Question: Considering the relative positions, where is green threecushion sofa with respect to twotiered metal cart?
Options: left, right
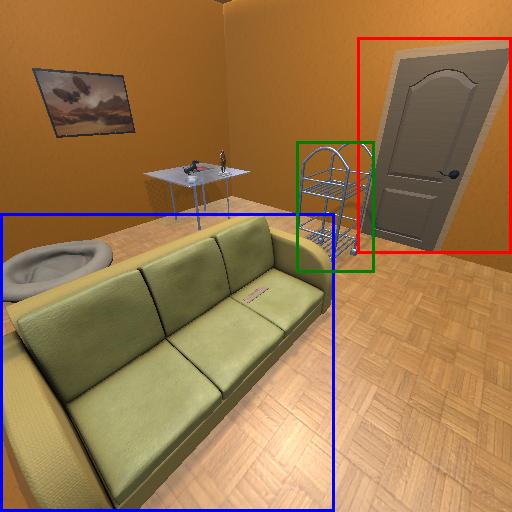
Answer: left